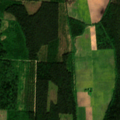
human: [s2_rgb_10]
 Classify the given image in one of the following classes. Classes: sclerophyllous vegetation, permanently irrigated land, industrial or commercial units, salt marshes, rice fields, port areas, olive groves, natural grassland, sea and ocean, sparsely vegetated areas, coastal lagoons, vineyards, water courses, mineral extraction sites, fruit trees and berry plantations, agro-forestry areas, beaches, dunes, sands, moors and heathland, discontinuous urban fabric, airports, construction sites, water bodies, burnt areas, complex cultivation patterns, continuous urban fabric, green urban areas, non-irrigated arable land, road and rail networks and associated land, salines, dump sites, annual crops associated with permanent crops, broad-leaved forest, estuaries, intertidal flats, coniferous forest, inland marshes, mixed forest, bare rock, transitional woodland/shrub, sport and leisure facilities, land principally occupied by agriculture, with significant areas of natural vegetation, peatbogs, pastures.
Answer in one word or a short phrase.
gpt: non-irrigated arable land, broad-leaved forest, coniferous forest, mixed forest, transitional woodland/shrub